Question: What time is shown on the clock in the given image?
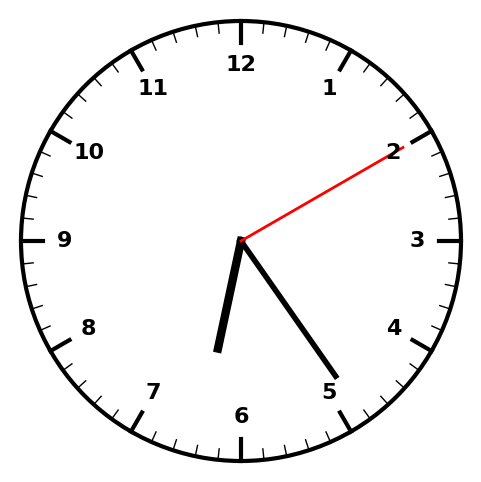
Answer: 06:24:10